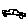
Label: car